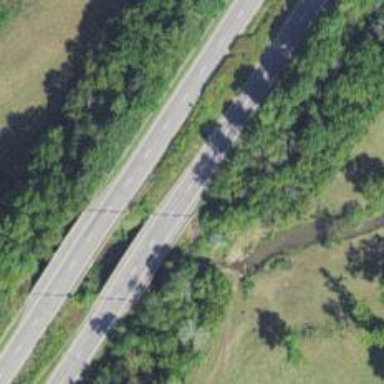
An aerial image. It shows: Bridge on trunk expressway.